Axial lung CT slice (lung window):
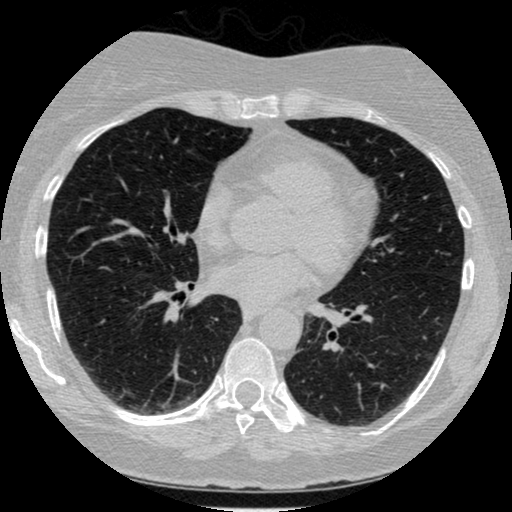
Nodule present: no